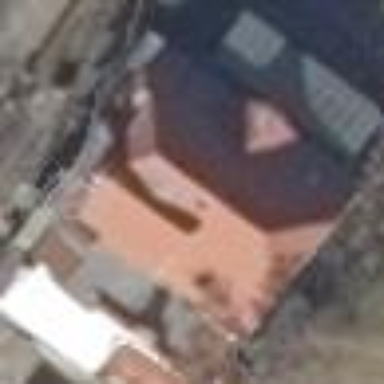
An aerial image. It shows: Building.